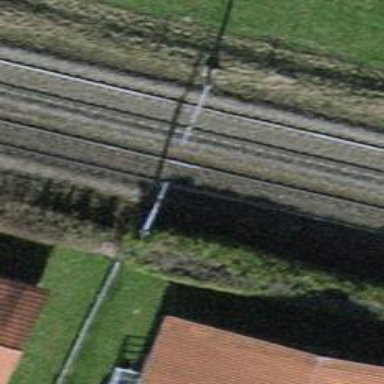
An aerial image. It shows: Solitary milestone along the railway.